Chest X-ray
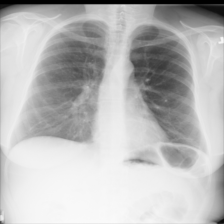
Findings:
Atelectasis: negative
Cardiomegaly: negative
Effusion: negative
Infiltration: negative
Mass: negative
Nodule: negative
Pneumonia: negative
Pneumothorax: negative
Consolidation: negative
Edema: negative
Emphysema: negative
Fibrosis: negative
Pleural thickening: negative
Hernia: negative